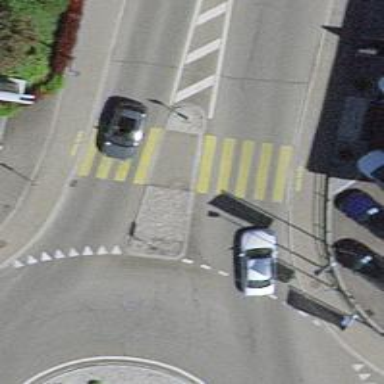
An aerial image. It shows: Uncontrolled zebra crossing on the road.